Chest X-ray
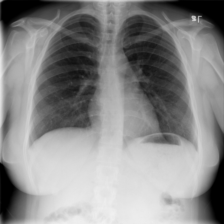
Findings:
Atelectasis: negative
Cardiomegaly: negative
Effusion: negative
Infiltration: negative
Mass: negative
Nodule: negative
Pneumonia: negative
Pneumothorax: negative
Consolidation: negative
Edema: negative
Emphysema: negative
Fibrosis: negative
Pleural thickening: negative
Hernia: negative